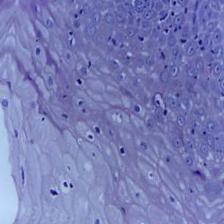
Diagnosis: OSCC